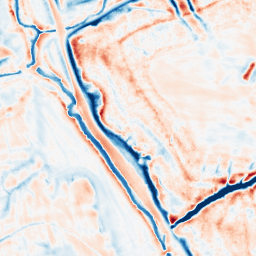
Category: edge_preserving
Decomposition family: bilateral
Decomposition parameters: d: 21
sigma_color: 100
sigma_space: 75
Upsampling method: bilinear
Upsampling parameters: scale: 4
Upsampling scale: 4